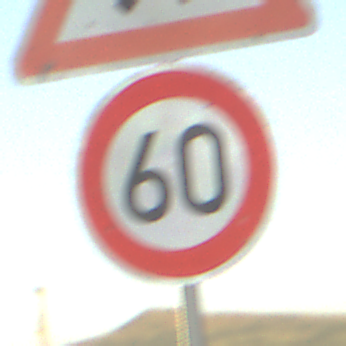
Verkehrszeichen: Geschwindigkeit60
Zusatzzeichen oben: KreuzungOderEinmuendung
Umgebung: Outdoor, RoadRail
Tageszeit: SunriseSunset
Wetter: Clear
Licht: Natural
Jahreszeit: NotSpecified
Kontrast: HighContrast